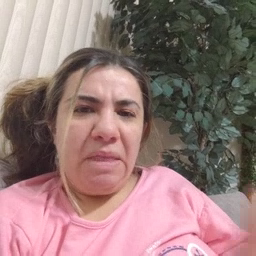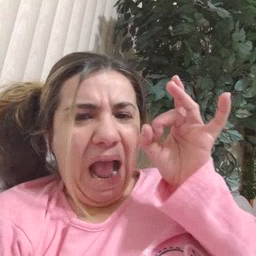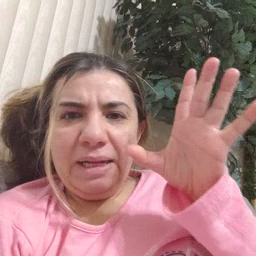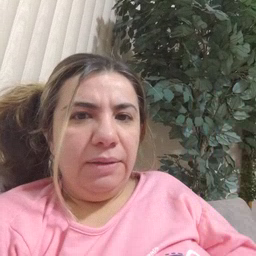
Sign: hate